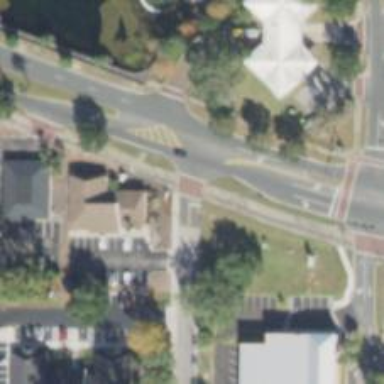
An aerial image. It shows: Marked crossing on cycleway road.